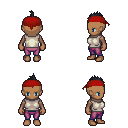
a pixel art fantasy rpg character, female body template, human, dark skin, white sleeveless shirt, magenta pants, raven mohawk hairstyle, red bandana, four views (front, back, left, right), 2x2 character sprite sheet, small pixel art, hard edges, no anti-aliasing